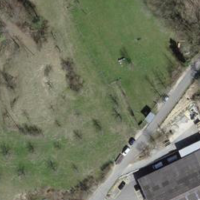
EUNIS habitat code: 41
Species observed at this site:
Phaneroptera falcata
Ruspolia nitidula
Pseudochorthippus parallelus
Vanessa atalanta
Melanargia galathea
Gomphocerippus rufus
Lanius collurio